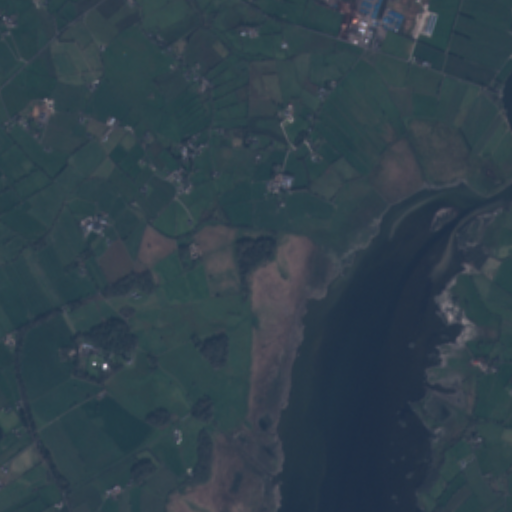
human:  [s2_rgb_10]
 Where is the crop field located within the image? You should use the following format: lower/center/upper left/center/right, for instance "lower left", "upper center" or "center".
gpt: The crop field is located in the lower left of the image.
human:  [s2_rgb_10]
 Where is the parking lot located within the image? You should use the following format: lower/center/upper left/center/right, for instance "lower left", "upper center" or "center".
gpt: The parking lot is located in the upper right of the image.
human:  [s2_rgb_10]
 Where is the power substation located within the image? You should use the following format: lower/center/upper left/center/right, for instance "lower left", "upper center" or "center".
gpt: The power substation is located in the upper right of the image.
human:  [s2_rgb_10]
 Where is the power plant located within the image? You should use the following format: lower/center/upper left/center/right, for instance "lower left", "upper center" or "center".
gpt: There is no power plant in the image.